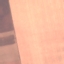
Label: AnnualCrop